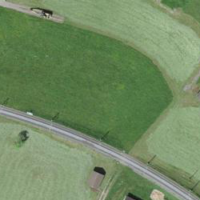
EUNIS habitat code: 24
Species observed at this site:
Prunus spinosa